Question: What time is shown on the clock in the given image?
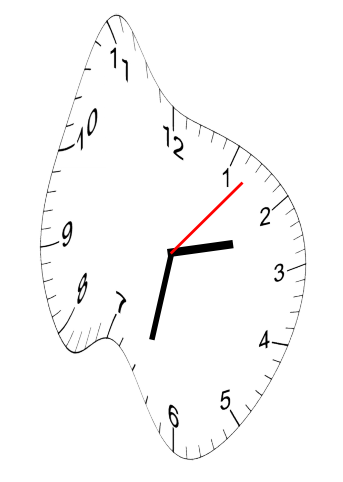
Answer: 02:32:07